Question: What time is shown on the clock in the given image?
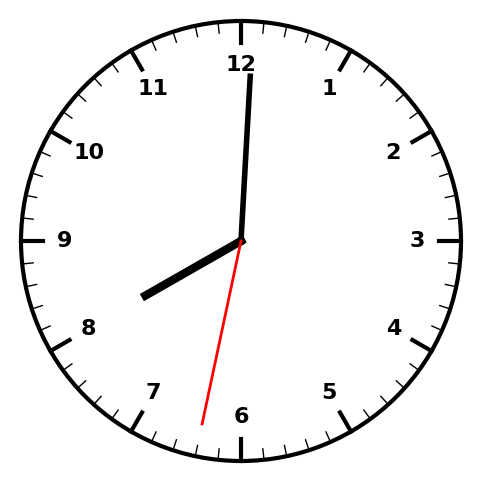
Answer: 08:00:32